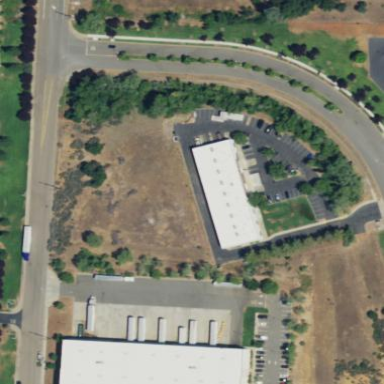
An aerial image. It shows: Commercial area.